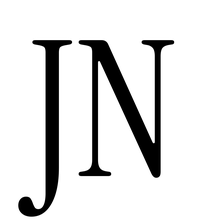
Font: InstrumentSerif-Regular